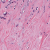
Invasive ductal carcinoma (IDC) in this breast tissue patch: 1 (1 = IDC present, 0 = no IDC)